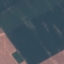
Land use / land cover class: AnnualCrop